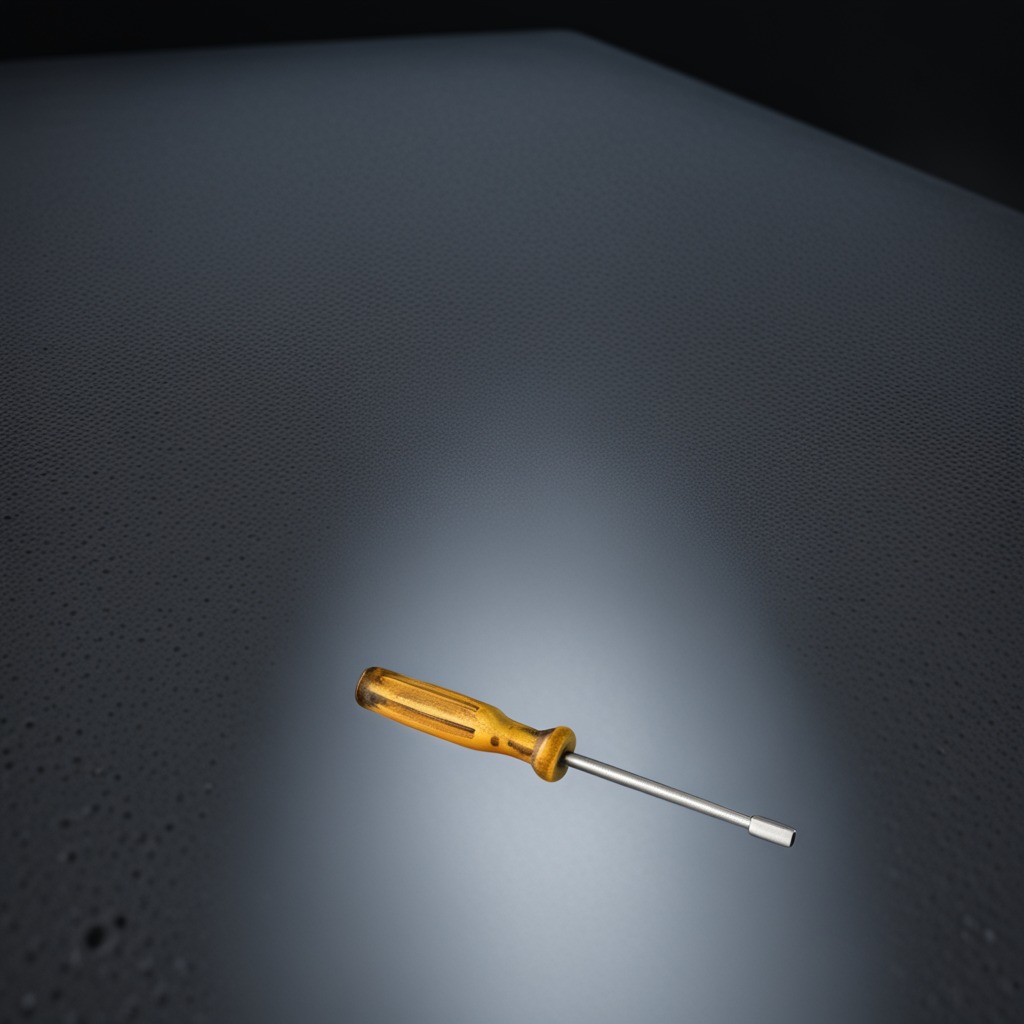
A screwdriver lying on a clean granite table inside a workshop at night dim ambient light soft shadows worn but